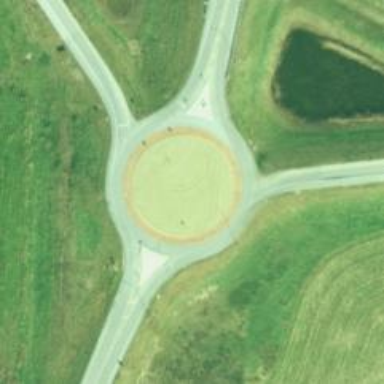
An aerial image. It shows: Secondary road leading to roundabout.